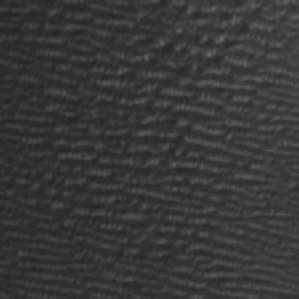
Label: frost